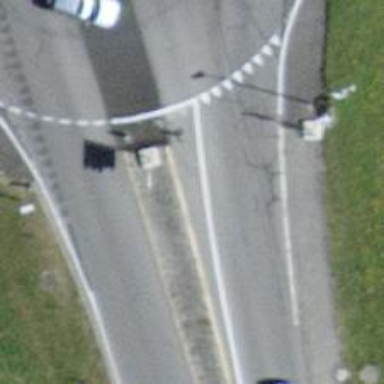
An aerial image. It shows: Asphalt road that is secondary route leading to roundabout.